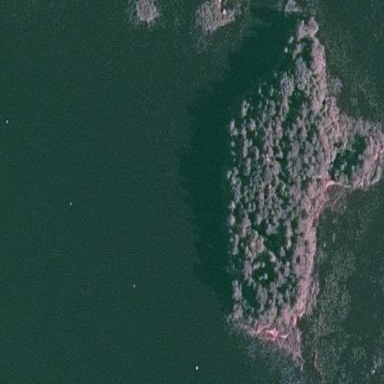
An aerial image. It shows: Islet covered with woodland.